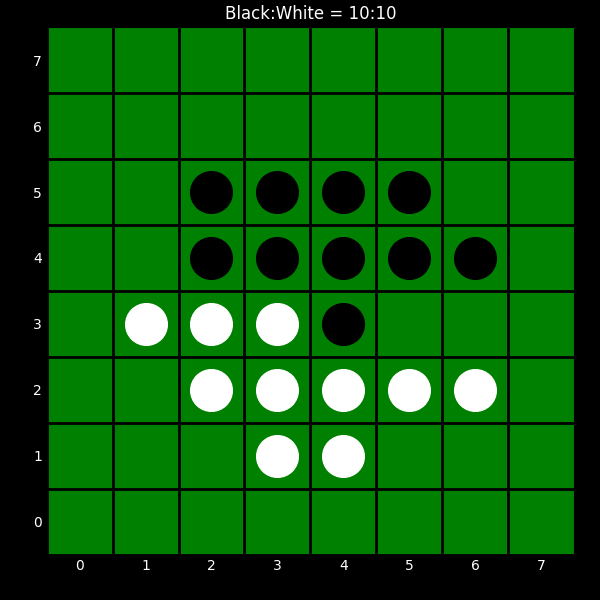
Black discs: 10
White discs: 10